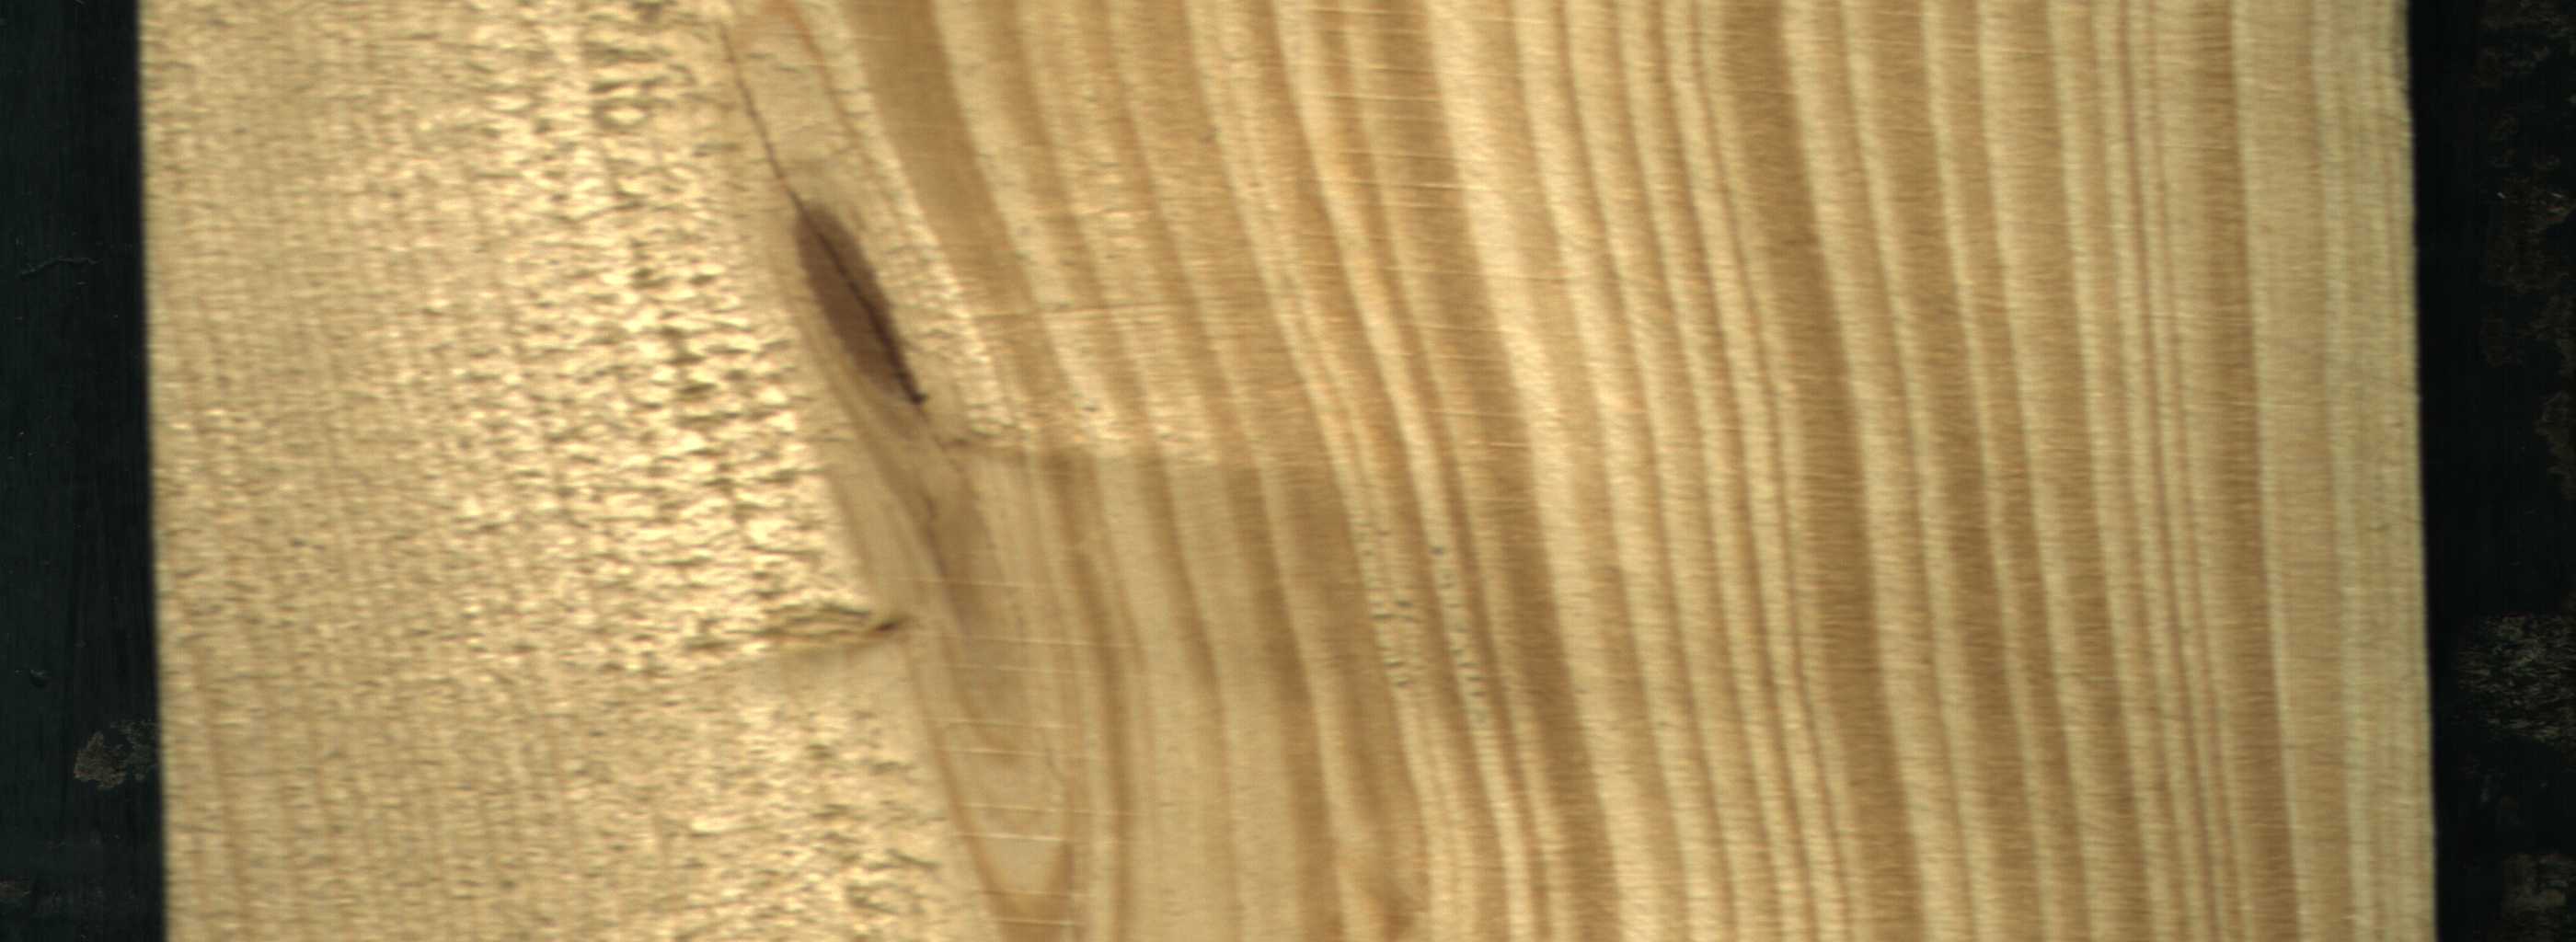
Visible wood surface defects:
Quartzity
Quartzity
Crack